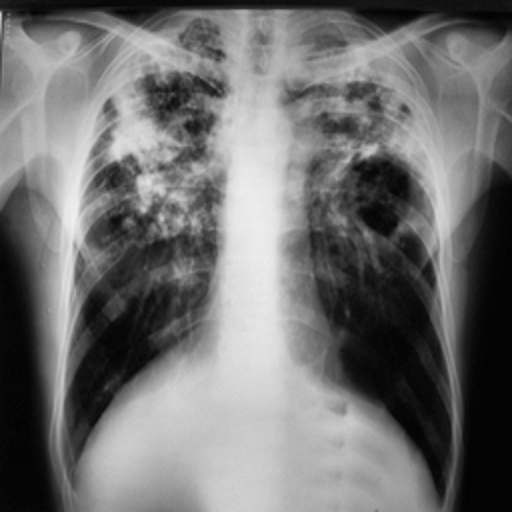
Finding: TUBERCULOSIS